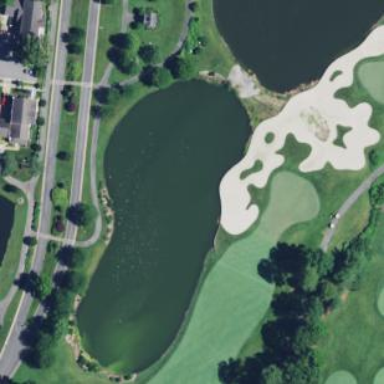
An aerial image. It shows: Sand bunker on golf course.